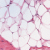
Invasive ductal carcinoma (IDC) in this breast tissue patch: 1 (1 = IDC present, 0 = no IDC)